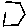
Label: hexagon